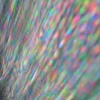
Label: sunburn